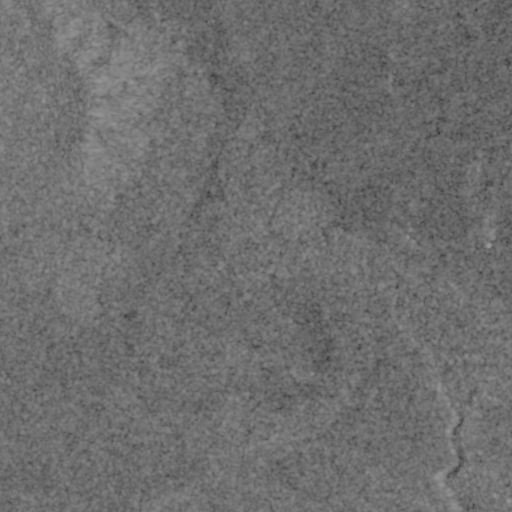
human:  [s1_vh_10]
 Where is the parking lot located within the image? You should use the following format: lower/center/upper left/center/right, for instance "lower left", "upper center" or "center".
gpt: The parking lot is located in the center of the image.
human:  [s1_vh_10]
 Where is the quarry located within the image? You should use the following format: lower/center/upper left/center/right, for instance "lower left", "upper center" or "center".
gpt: The quarry is located in the upper left of the image.
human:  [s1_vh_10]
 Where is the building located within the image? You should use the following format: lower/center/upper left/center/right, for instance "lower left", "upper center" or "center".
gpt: The building is located in the right of the image.
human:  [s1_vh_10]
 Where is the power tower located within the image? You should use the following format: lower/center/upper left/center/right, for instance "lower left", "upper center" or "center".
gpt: There is no power tower in the image.

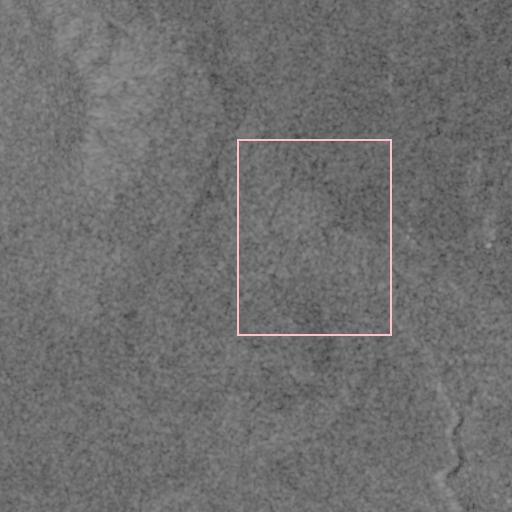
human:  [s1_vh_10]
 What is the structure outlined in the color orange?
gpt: There is no orange outline.
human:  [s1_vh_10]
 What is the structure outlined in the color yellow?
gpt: There is no structure outlined in yellow.